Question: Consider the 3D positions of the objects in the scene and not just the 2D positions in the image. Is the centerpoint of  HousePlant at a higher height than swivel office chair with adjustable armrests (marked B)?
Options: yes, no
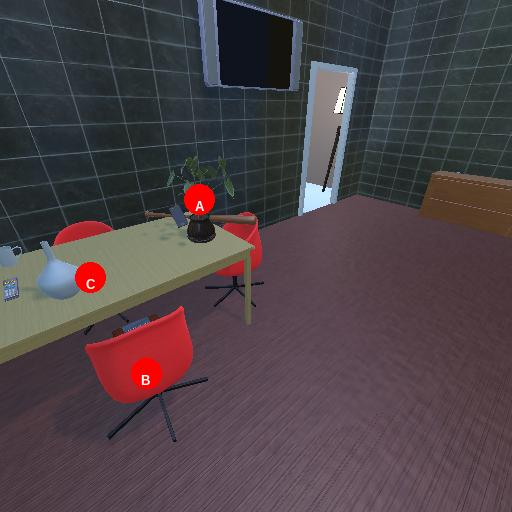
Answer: yes